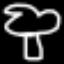
Label: mushroom